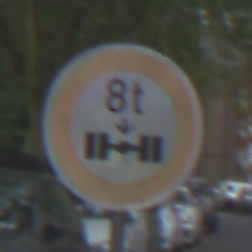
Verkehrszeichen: TatsaechlicheAchslast
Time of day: MorningAfternoon
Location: Outdoor (Urban)
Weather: Overcast
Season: NotSpecified
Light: Natural